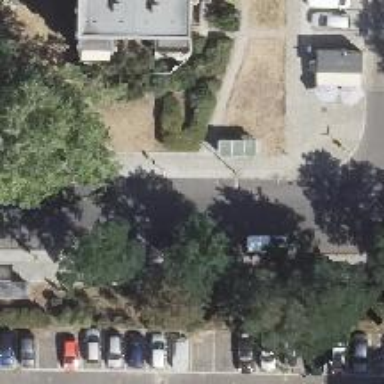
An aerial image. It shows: Sidewalk.